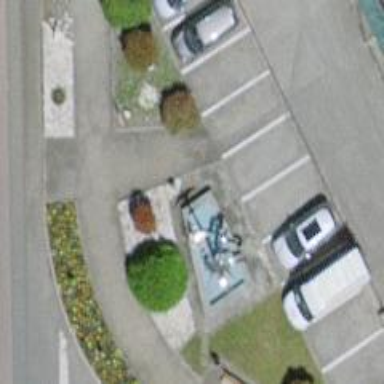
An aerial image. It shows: Fountain.